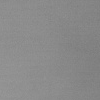
Atmospheric dust classification: dusty